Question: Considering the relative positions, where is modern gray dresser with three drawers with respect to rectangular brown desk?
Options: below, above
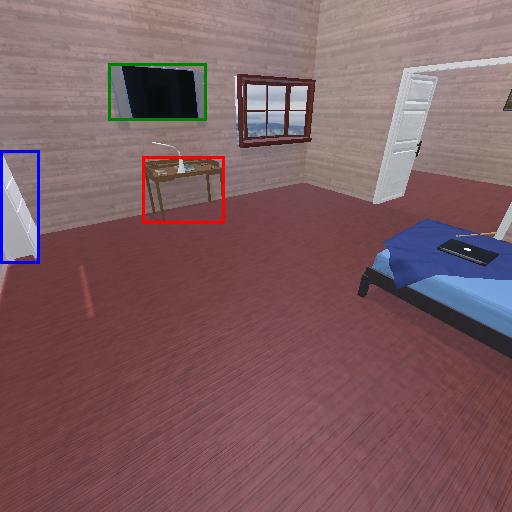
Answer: below